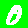
Digit: 0